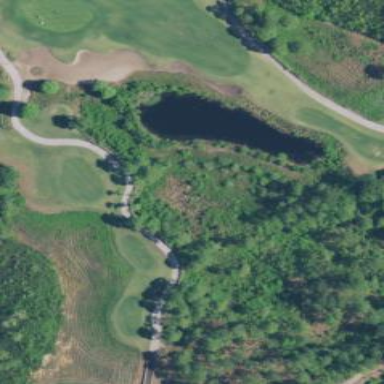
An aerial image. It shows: Area with grass used as rough in golf course.